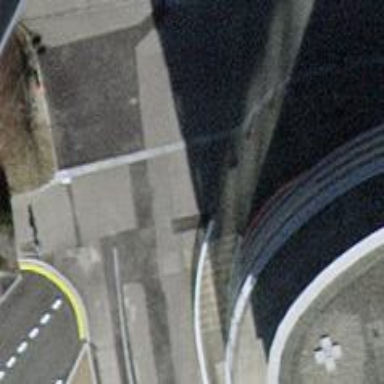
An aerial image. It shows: Unmarked crossing with traffic calming table on the road.